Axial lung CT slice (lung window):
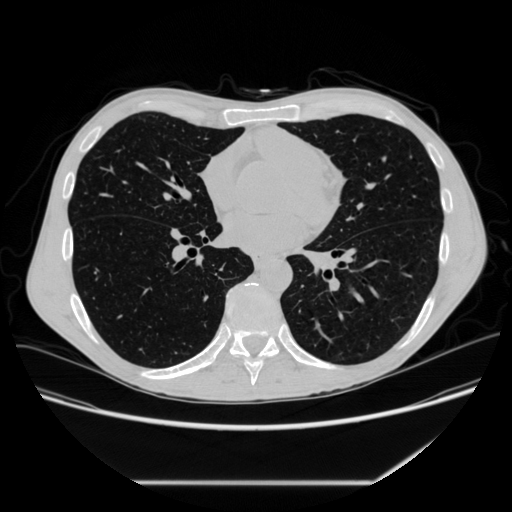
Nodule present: no